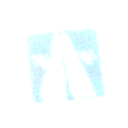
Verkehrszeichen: Autobahn
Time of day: SunriseSunset
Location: Outdoor (Suburban)
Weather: Clear
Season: NotSpecified
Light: Natural